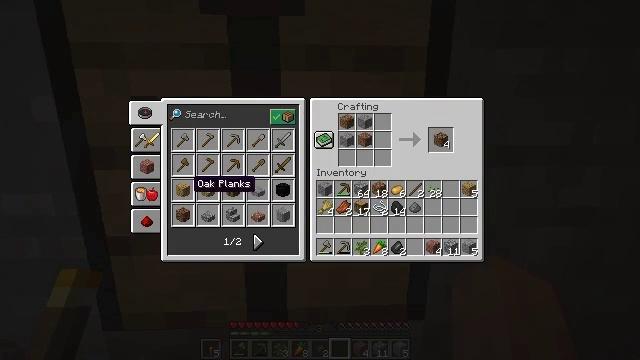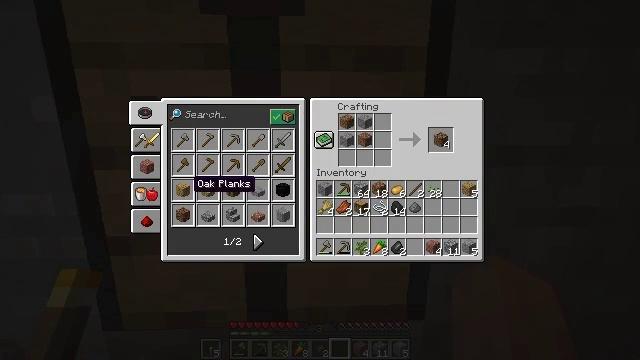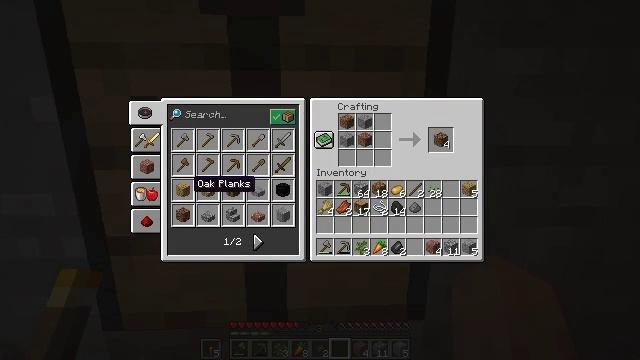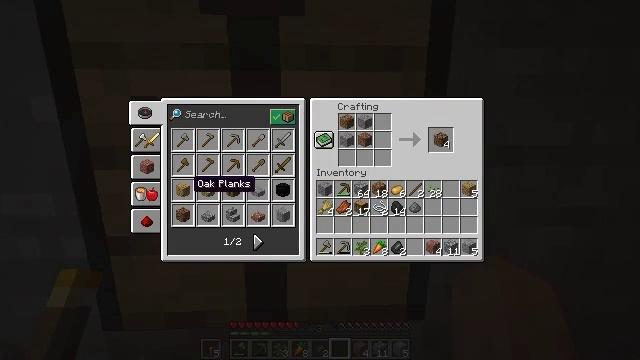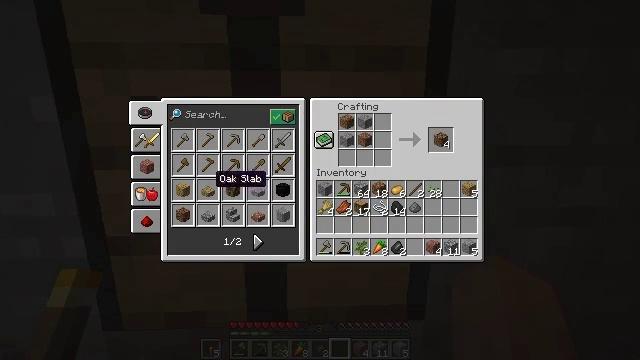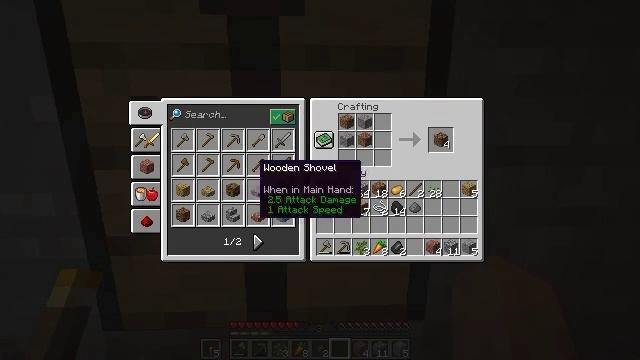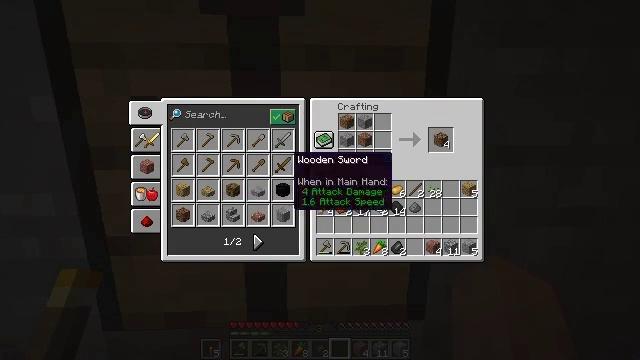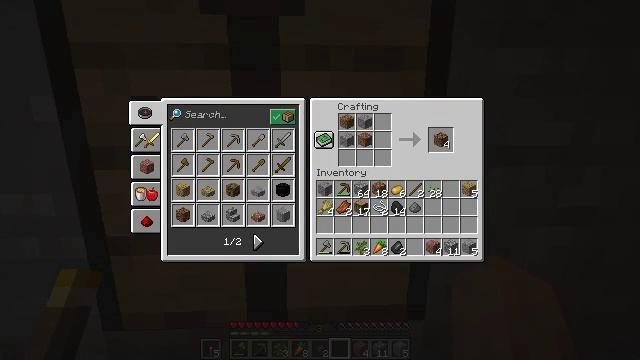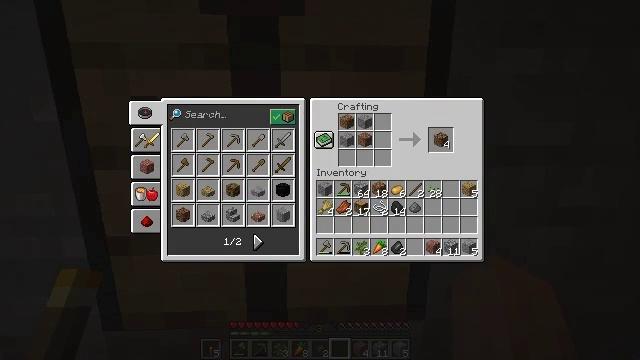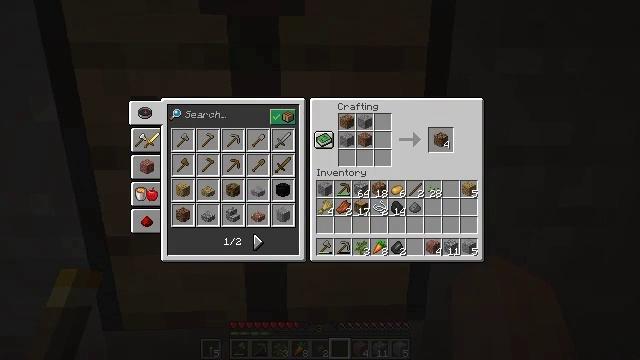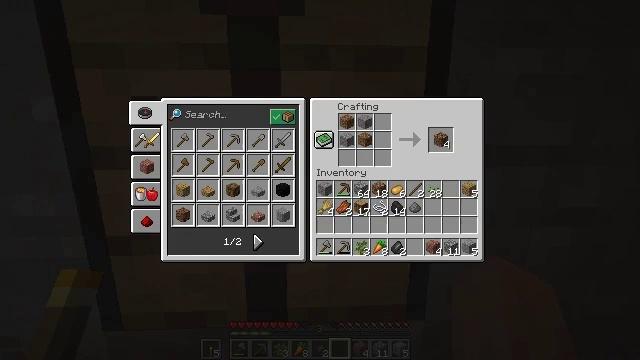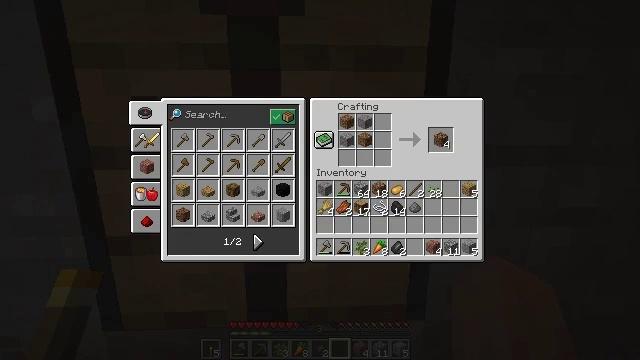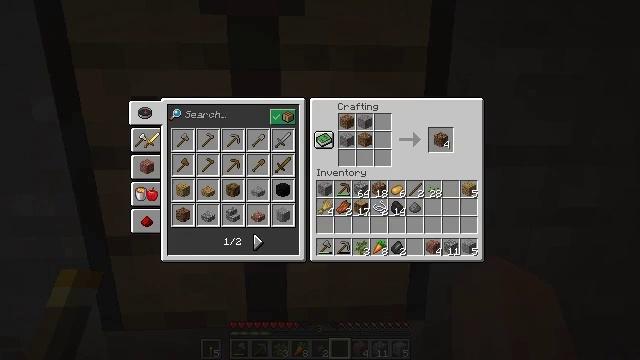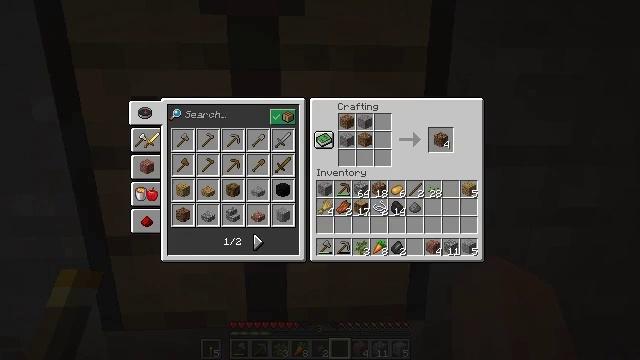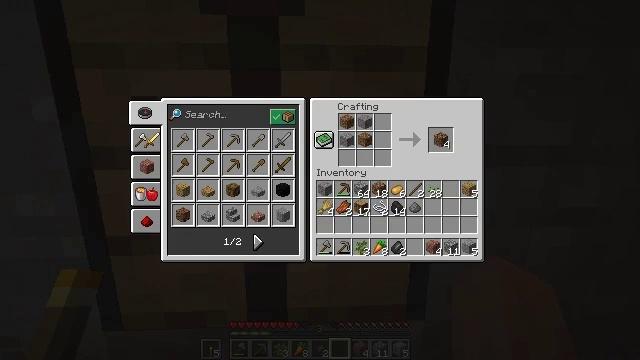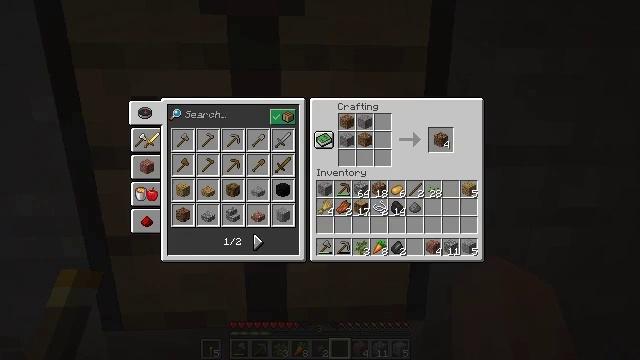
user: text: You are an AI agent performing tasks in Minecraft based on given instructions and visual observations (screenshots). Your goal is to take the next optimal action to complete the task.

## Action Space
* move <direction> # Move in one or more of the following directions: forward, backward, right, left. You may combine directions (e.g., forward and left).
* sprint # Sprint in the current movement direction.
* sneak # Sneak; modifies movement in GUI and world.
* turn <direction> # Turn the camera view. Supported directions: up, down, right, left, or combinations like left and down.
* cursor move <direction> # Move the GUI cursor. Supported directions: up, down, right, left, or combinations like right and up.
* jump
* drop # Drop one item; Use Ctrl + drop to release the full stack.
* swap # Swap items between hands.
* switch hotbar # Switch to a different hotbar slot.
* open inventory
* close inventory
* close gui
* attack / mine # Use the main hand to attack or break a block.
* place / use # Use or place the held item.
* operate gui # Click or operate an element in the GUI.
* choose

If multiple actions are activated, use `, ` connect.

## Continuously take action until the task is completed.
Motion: motion action
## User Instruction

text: Place dirt and gravel on the crafting grid to craft coarse dirt.
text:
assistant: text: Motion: sneak
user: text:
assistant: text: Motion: sneak
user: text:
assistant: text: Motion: sneak
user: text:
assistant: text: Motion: sneak, cursor move right
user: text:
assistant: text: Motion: sneak, cursor move right and up
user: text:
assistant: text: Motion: sneak, cursor move right and up
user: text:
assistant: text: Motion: sneak, cursor move right
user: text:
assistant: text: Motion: sneak, cursor move right and up
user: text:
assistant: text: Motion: sneak, cursor move right and up
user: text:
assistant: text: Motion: sneak
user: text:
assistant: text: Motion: sneak
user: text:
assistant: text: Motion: sneak
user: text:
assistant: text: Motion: sneak
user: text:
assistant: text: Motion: sneak, cursor move left
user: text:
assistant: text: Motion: sneak, cursor move left
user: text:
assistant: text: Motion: sneak
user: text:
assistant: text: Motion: sneak
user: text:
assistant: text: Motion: sneak
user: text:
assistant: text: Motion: sneak, operate gui
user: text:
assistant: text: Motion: sneak, operate gui
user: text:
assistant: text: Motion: sneak, operate gui
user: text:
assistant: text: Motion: sneak, operate gui
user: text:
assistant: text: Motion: sneak
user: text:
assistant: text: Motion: sneak